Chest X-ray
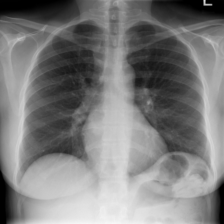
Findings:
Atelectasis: negative
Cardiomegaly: negative
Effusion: negative
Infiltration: negative
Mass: negative
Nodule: negative
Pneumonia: negative
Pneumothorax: negative
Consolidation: negative
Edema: negative
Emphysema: negative
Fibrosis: negative
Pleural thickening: negative
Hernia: negative